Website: bh-photo
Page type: account-selection
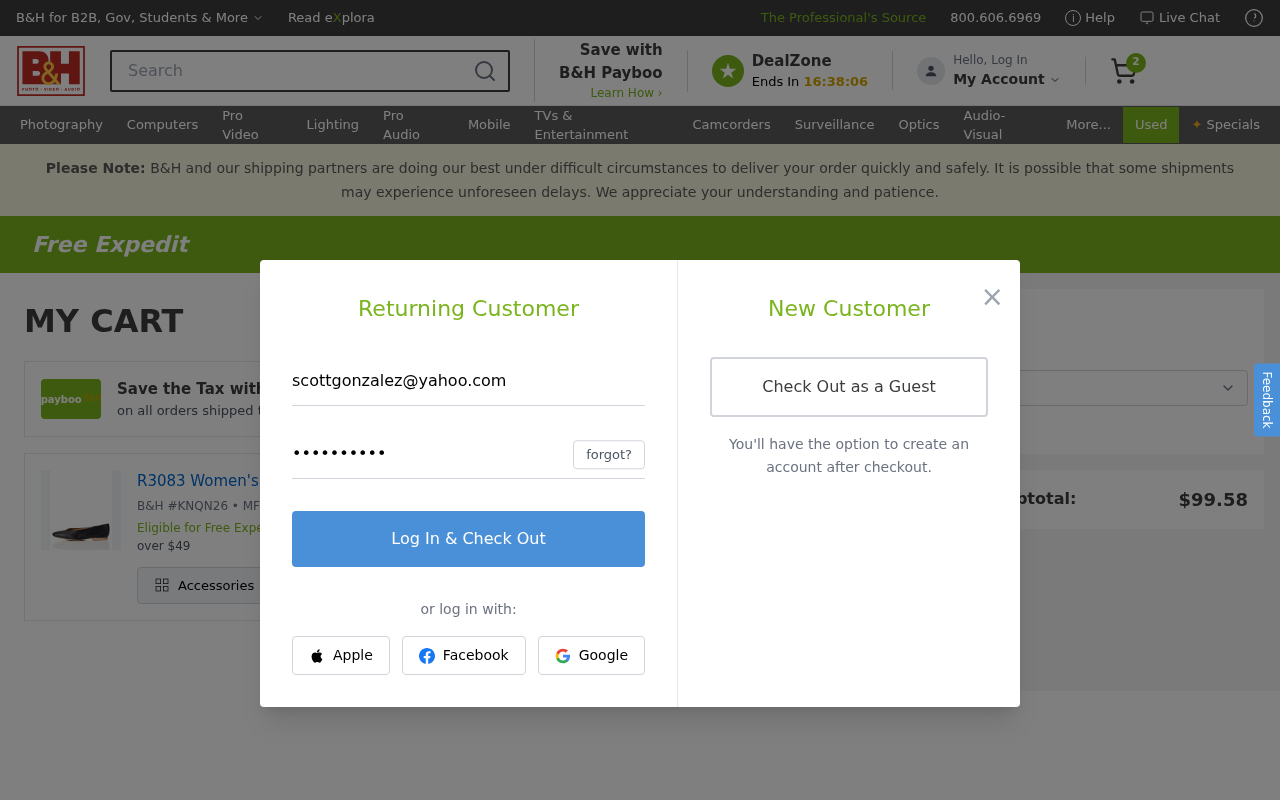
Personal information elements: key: PII_EMAIL
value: scottgonzalez@yahoo.com
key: PII_POSTCODE
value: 84087
Product elements: key: PRODUCT1_NAME
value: R3083 Women's Closed Ballet Flats, Black, 37 eu
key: PRODUCT1_QUANTITY
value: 2
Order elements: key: ORDER_NUM_ITEMS
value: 2
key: ORDER_SUBTOTAL
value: $99.58
Search elements: key: HEADER_SEARCH
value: Search
Other elements: key: BH_ITEM_NUMBER
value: KNQN26
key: MFR_NUMBER
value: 64914I